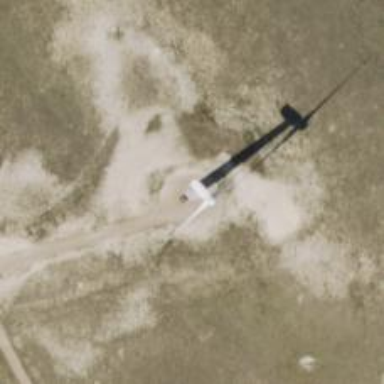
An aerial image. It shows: Wind power generator employing wind turbines.